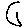
Label: moon